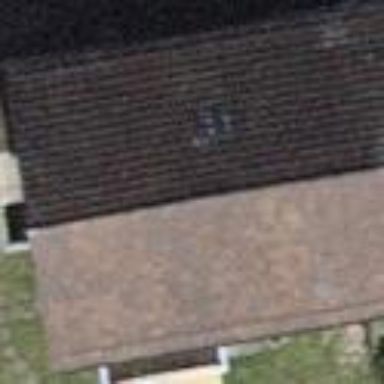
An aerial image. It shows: Building with tile roof.